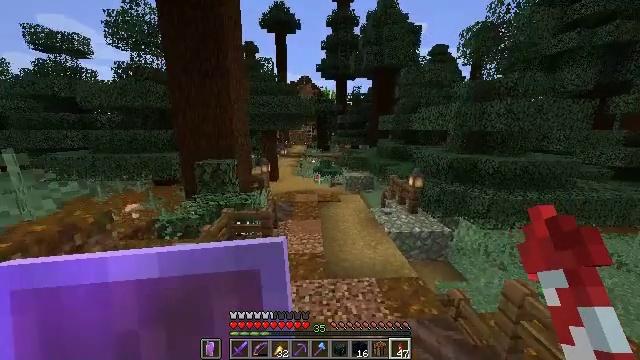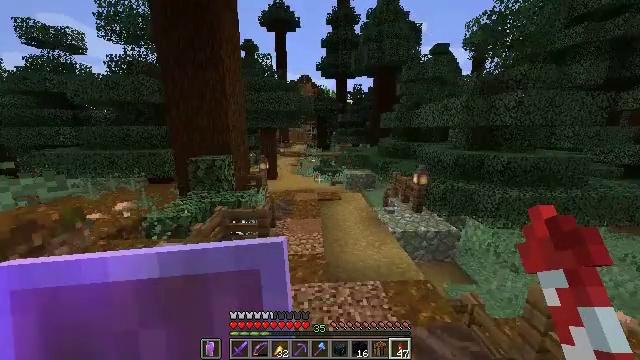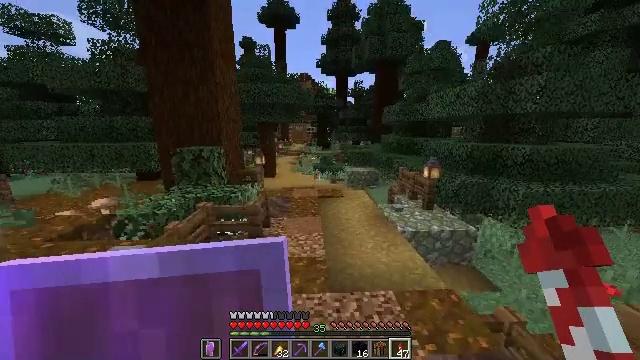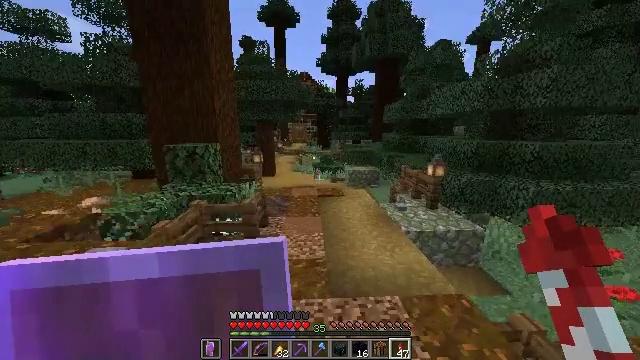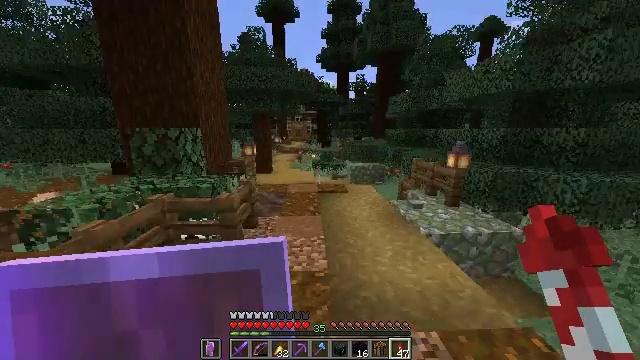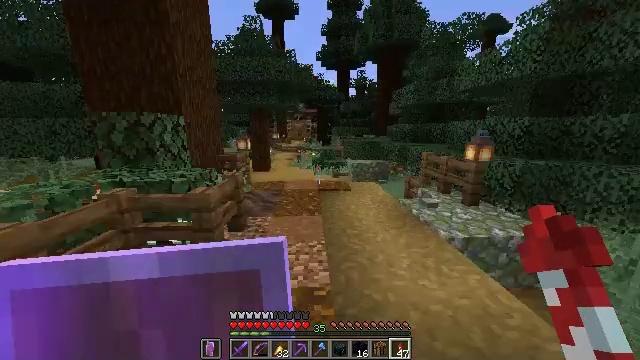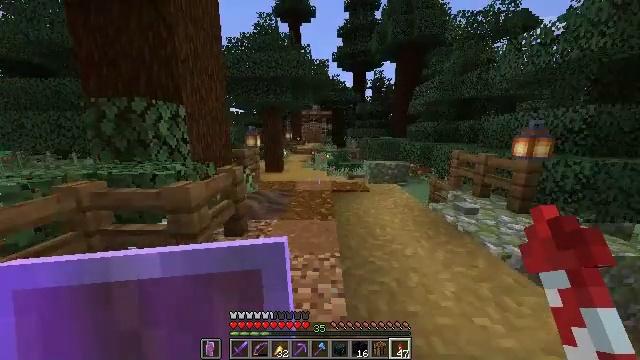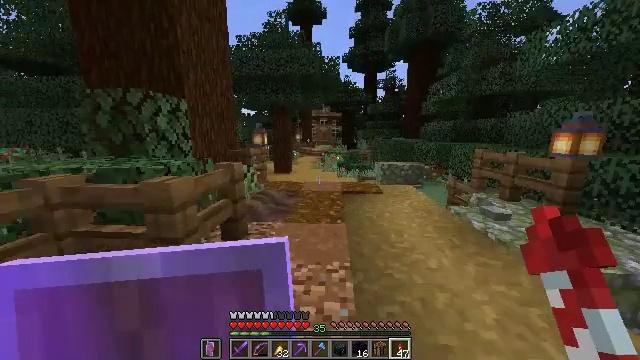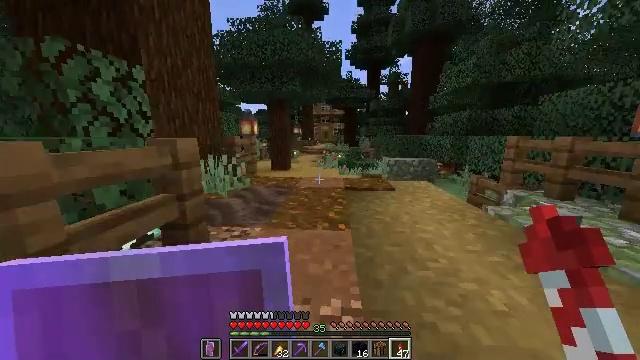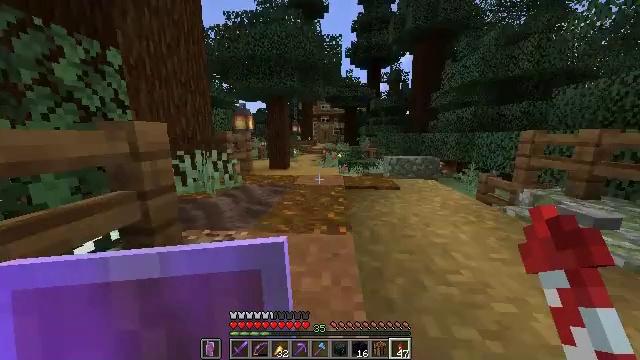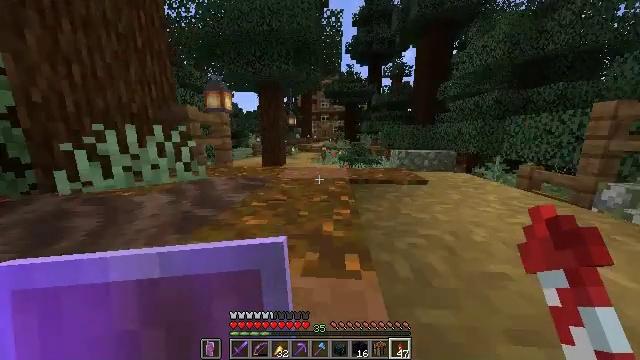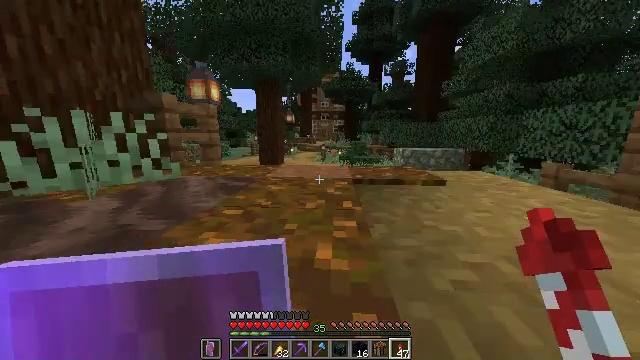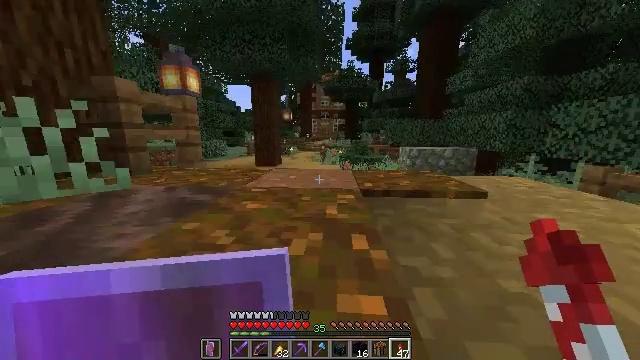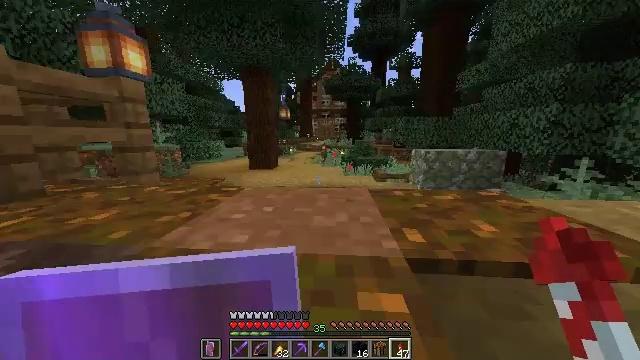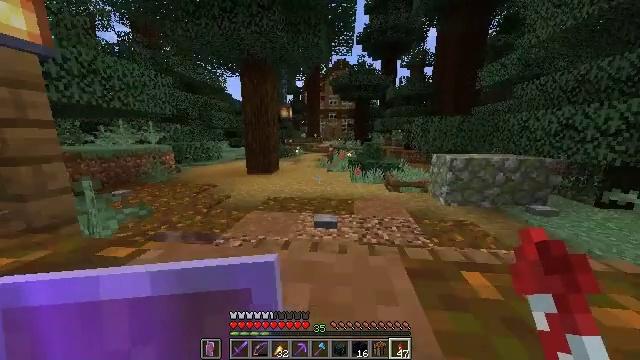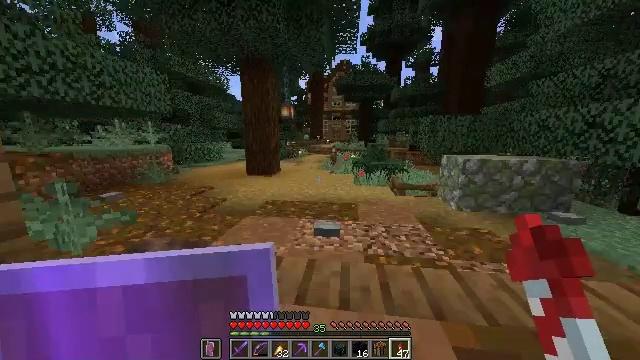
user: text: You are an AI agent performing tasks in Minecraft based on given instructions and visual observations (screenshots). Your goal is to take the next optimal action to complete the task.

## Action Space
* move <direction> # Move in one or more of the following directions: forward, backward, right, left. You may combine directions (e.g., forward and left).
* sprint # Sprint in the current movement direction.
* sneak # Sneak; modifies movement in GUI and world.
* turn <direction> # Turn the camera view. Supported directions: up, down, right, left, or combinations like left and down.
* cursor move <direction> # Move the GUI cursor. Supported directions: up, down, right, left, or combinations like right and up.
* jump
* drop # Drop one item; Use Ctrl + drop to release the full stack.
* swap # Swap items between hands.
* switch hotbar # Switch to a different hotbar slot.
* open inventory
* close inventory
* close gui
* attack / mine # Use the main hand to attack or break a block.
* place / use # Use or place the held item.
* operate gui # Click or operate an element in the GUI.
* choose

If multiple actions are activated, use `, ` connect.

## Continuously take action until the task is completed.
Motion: motion action
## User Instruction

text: Create a light gray carpet in the crafting table.
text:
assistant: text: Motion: move forward, sprint, attack / mine
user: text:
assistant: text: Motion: move forward, sprint, attack / mine
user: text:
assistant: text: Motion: move forward, sprint, attack / mine
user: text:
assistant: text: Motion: move forward, sprint, attack / mine
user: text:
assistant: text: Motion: move forward, sprint, attack / mine
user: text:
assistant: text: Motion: move forward, sprint, turn left, attack / mine
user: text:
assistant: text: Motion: move forward, sprint, turn left, attack / mine
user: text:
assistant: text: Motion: move forward, sprint, attack / mine
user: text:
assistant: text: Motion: move forward, sprint, attack / mine
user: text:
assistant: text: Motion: move forward, sprint, attack / mine
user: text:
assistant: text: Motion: move forward, sprint, attack / mine
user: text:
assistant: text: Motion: move forward, sprint, attack / mine
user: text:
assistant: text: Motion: move forward, sprint, attack / mine
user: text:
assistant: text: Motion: move forward, sprint, turn left, attack / mine
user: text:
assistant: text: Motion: move forward, sprint, attack / mine
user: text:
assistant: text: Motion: move forward, sprint, attack / mine
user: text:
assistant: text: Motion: move forward, sprint, attack / mine
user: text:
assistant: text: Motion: move forward, sprint, attack / mine
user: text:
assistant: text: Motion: move forward, sprint, attack / mine
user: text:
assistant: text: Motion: move forward, sprint, turn left, attack / mine
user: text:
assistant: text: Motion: move forward, sprint, turn left, attack / mine
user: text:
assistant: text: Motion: move forward, sprint, turn left, attack / mine
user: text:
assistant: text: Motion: move forward, sprint, turn left, attack / mine
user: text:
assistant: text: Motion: move forward, sprint, attack / mine
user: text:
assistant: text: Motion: move forward, sprint, attack / mine
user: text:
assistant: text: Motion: move forward, sprint, attack / mine
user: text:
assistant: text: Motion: move forward, sprint, attack / mine
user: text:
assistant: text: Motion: move forward, sprint, attack / mine
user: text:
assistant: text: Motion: move forward, sprint, attack / mine
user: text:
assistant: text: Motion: move forward, sprint, attack / mine